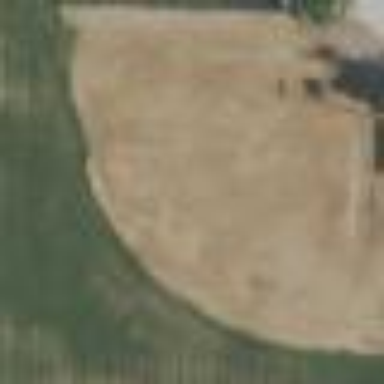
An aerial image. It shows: Baseball pitch for leisure and sports activities.